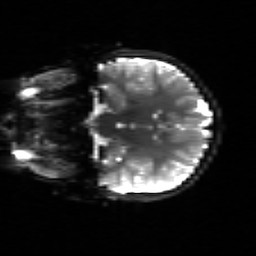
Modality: sbref
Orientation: coronal
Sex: female
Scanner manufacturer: siemens
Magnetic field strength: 3 T
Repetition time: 5 s
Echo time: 0.071 s